Question: I am planning around with boostrap and wondering why when I use the built in classes that my header is still getting cut off. I can use css to move it but I would figure I would not need to add my own css when using the bootstrap header classes.
This is the generated page, I am using Asp.net MVC 5.1 from VS 2013. So alot of it is in the master page.
'''
<!DOCTYPE html>
<html>
<head>
<meta charset="utf-8" />
<meta name="viewport" content="width=device-width, initial-scale=1.0">
<title>Portfolio - My ASP.NET Application</title>
<link href="/Content/bootstrap.min.css" rel="stylesheet" type="text/css" />
<script src="/Scripts/modernizr-2.6.2.js"></script>
</head>
<body>
<div class="navbar navbar-default navbar-fixed-top">
<div class="container">
<div class="navbar-header">
<button type="button" class="navbar-toggle" data-toggle="collapse" data-target=".navbar-collapse">
<span class="icon-bar"></span>
<span class="icon-bar"></span>
<span class="icon-bar"></span>
</button>
<a class="navbar-brand" href="/">Application name</a>
</div>
<div class="navbar-collapse collapse">
<ul class="nav navbar-nav navbar-right">
<li>
<a href="/home/index">Home</a>
</li>
<li>
<a href="#">Resume</a>
</li>
<li>
<a href="/home/portfolio">Portfolio</a>
</li>
<li>
<a href="#">Contact</a>
</li>
</ul>
</div>
</div>
</div>
<div class="container body-content">
<div class="container">
<div class="row">
<div class="col-lg-12">
<h1 class="page-header">Portfolio</h1>
</div>
</div>
</div>
<div class="navbar navbar-default navbar-fixed-bottom">
<div class="container">
<p class="navbar-text">&copy; 2014 - My ASP.NET Application</p>
</div>
</div>
</div>
<script src="/Scripts/jquery-2.1.0.min.js"></script>
<script src="/Scripts/bootstrap.min.js"></script>
<!-- Visual Studio Browser Link -->
<script type="application/json" id="__browserLink_initializationData">
{"appName":"Firefox","requestId":"c8d12fe59c90426f9175a363b9a06484"}
</script>
<script type="text/javascript" src="http://localhost:58343/af7b5f6142444a738445c2a2e5c5a6d7/browserLink" async="async"></script>
<!-- End Browser Link -->
</body>
</html>
'''

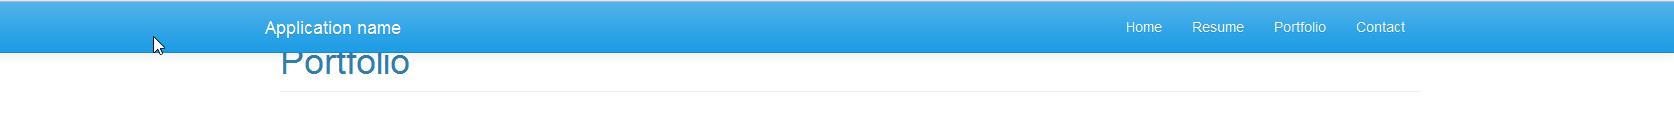
Answer: I believe it's because the Nav bar has the class 'navbar-fixed-top' which makes the Navbar have a Fixed position in the CSS so just delete that class and it won't hide your header
Hope that fixes it for you.